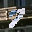
Label: 7